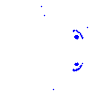
Particle: pion